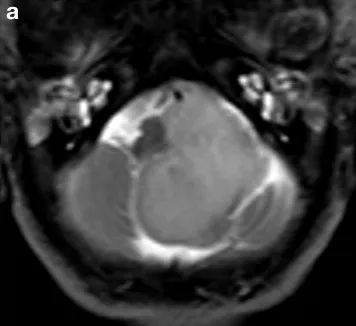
Brain MRI. Axial T2w.
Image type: radiology (mri)